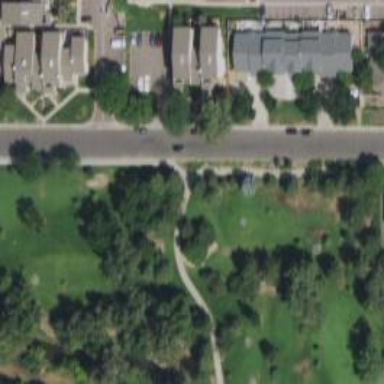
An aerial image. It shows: Disc golf hole.